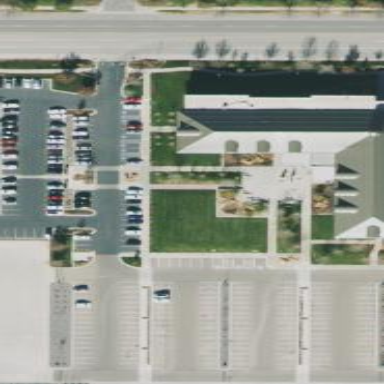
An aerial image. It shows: School building.